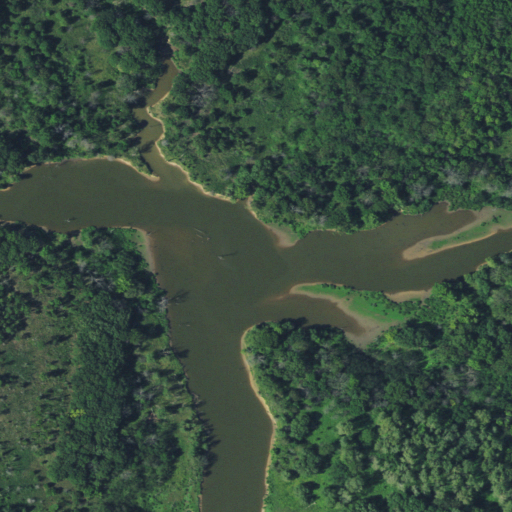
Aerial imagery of valley in Oklahoma named Cedar Canyon containing deciduous forest, open water, shrub, and grassland